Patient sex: F
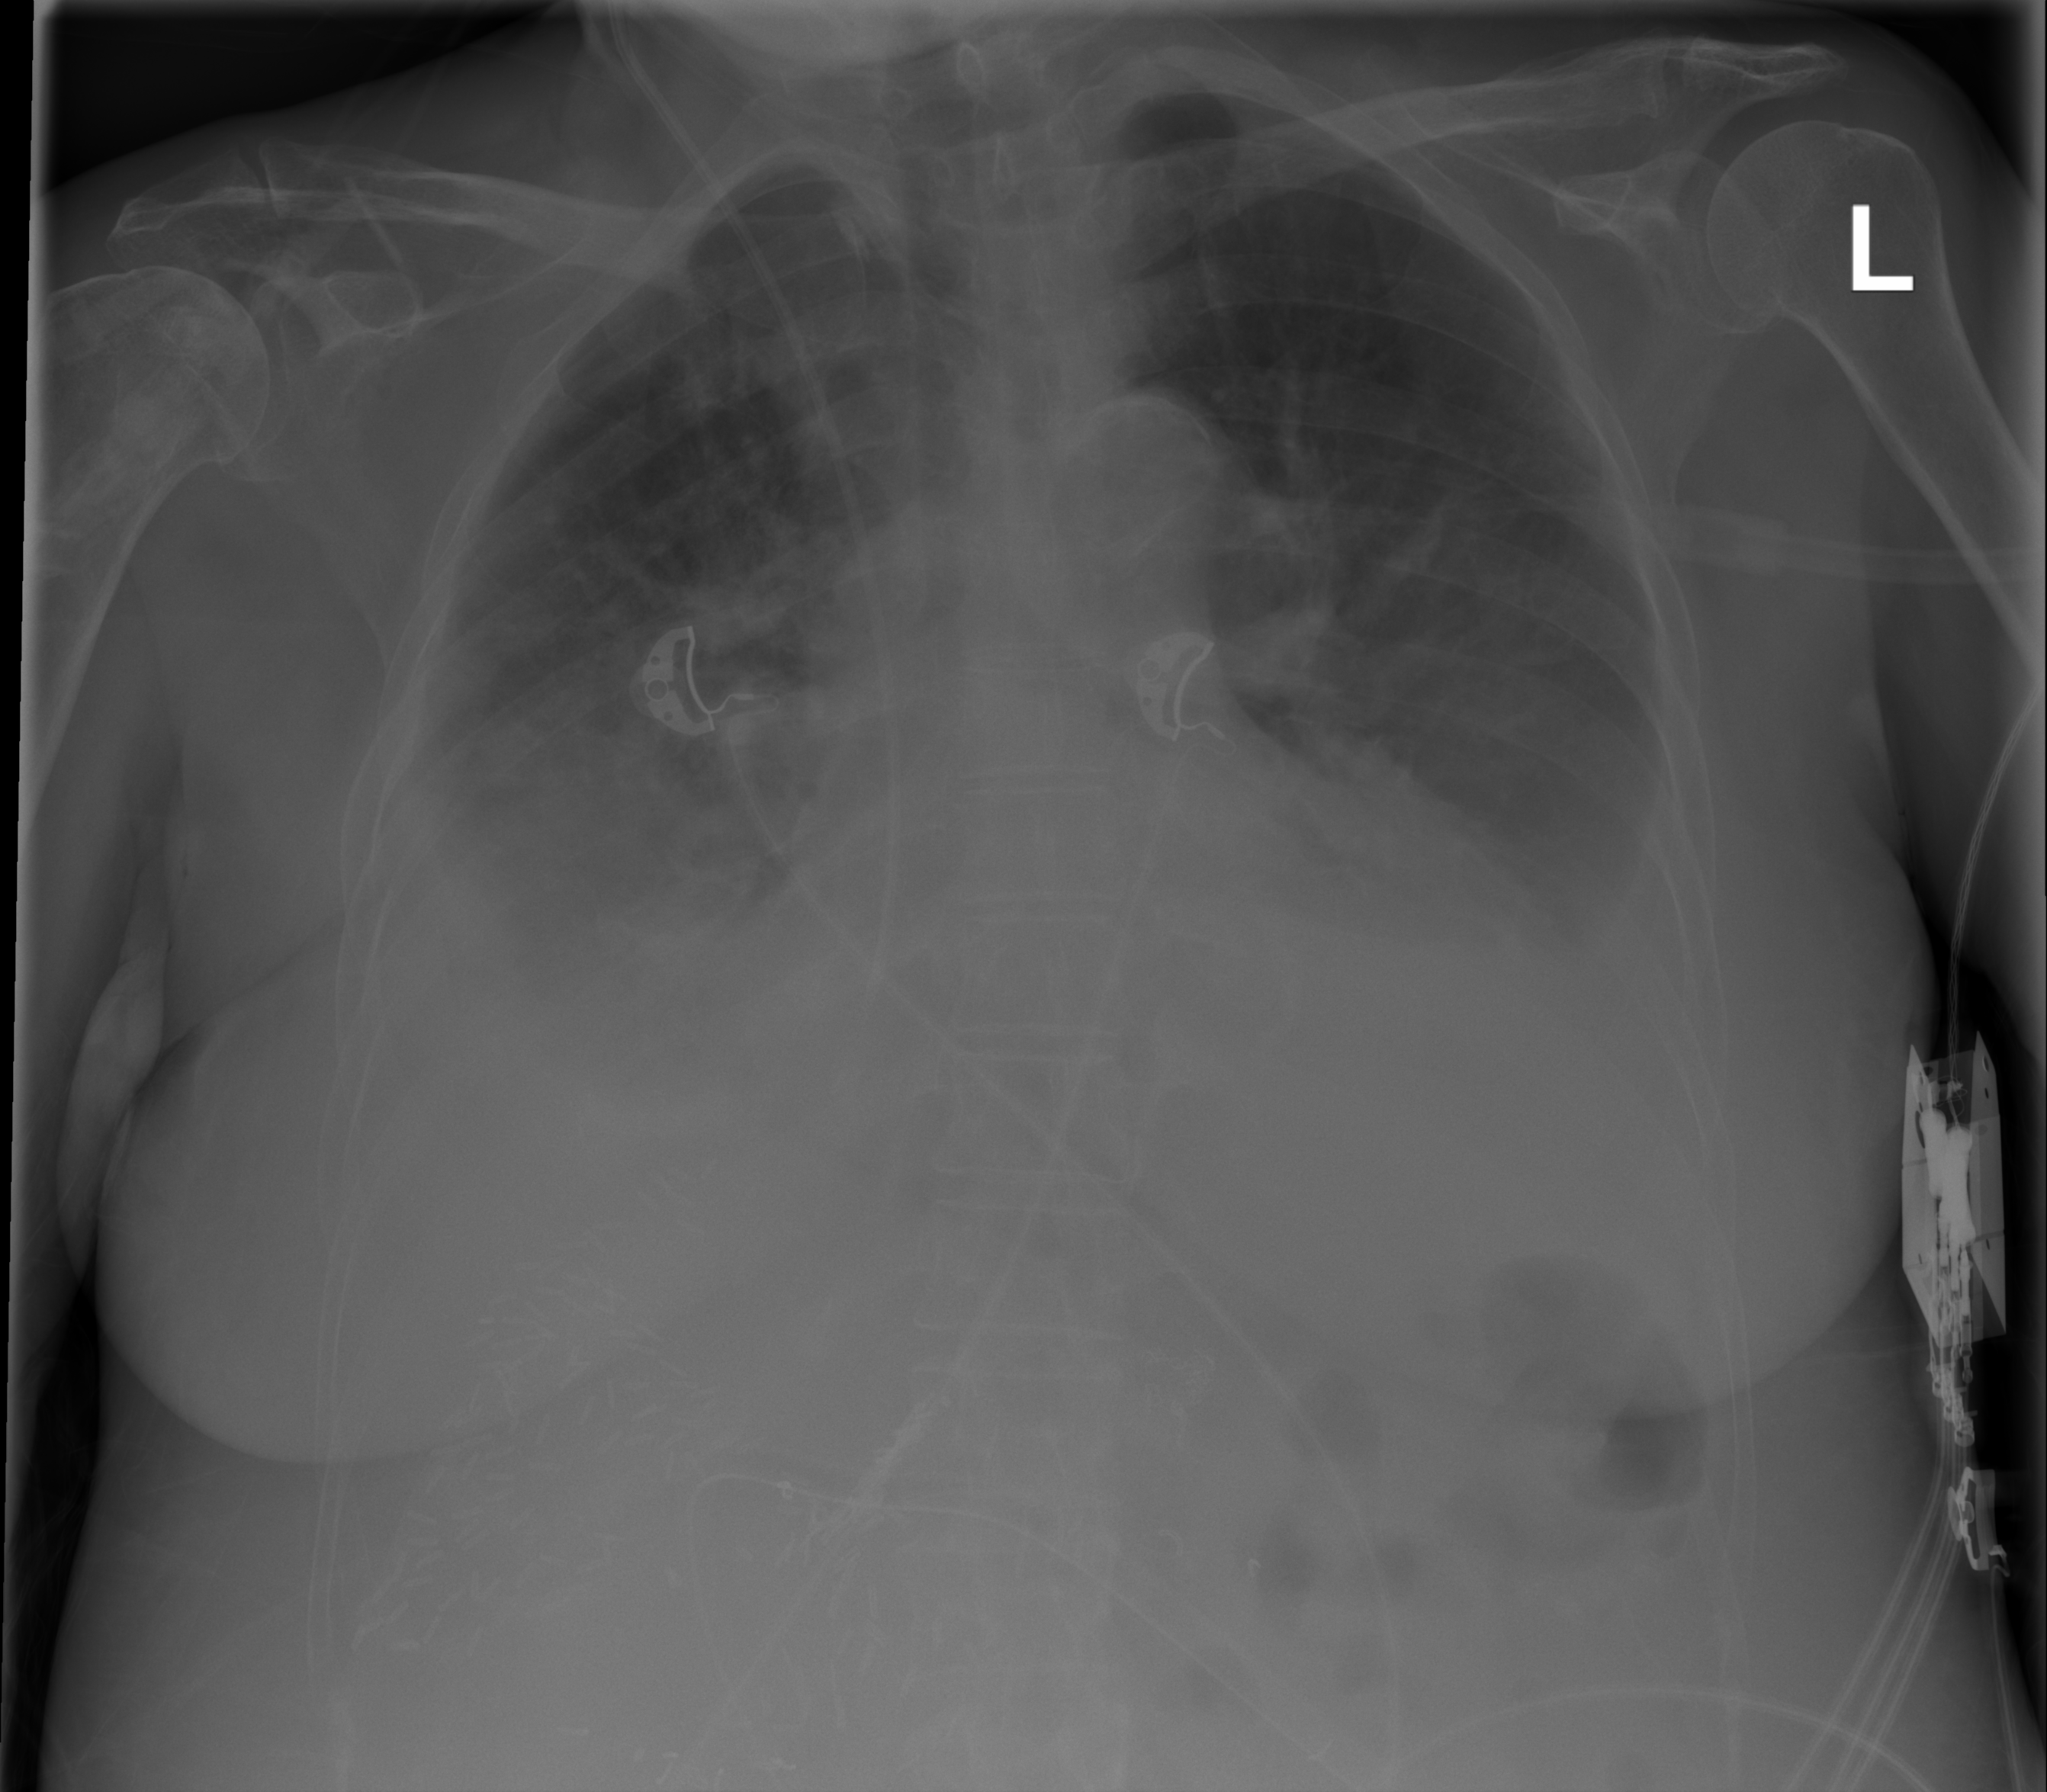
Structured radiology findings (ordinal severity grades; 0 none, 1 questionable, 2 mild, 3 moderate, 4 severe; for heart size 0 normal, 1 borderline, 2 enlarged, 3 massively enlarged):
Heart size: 2
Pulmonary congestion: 2
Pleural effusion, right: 3
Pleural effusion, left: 3
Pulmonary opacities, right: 3
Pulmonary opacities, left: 0
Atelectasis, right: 3
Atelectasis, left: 0